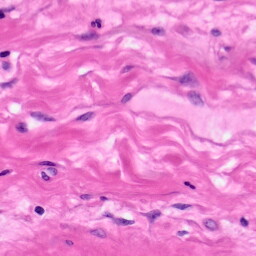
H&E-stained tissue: Pancreatic